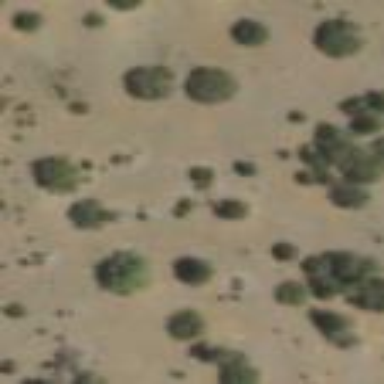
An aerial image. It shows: Patch of scrub vegetation.